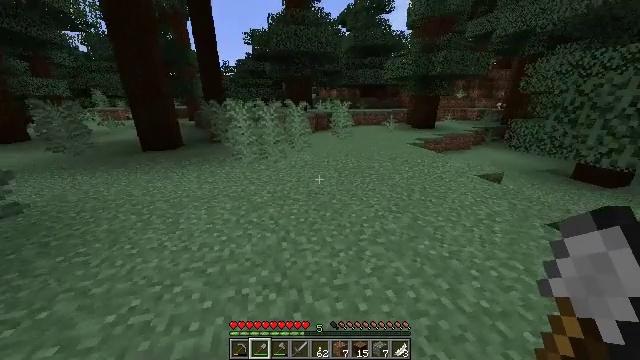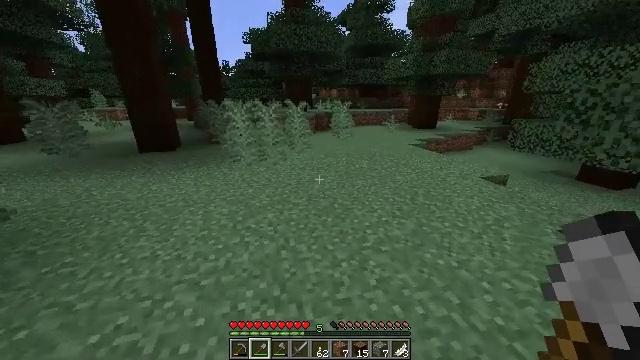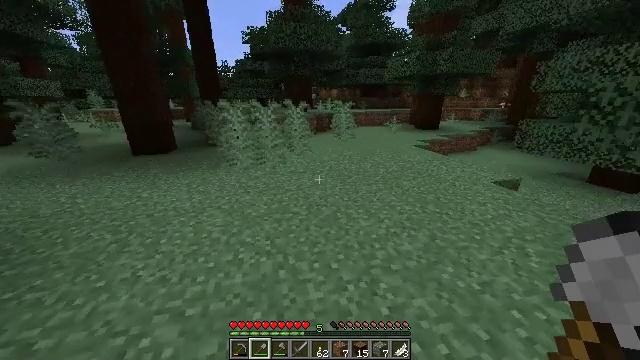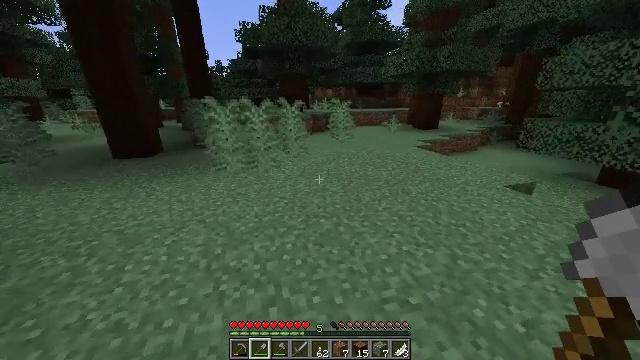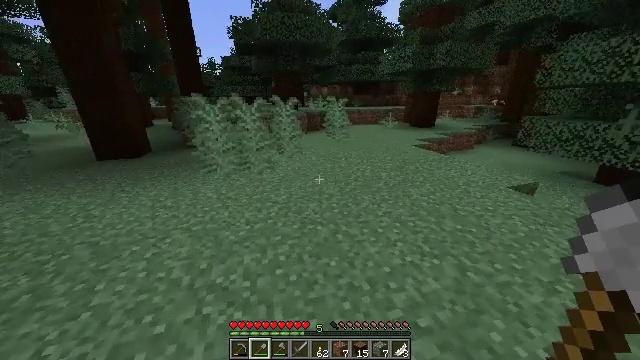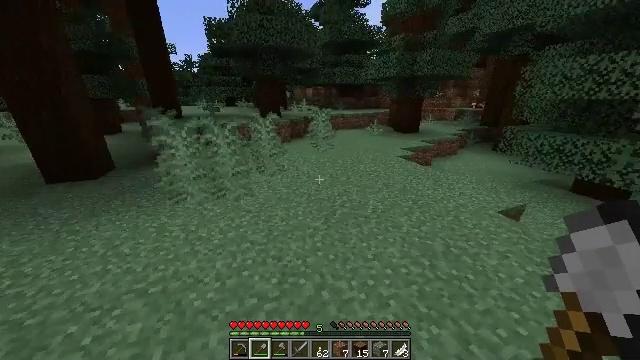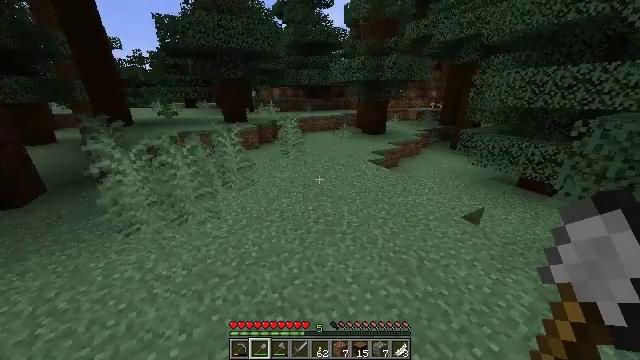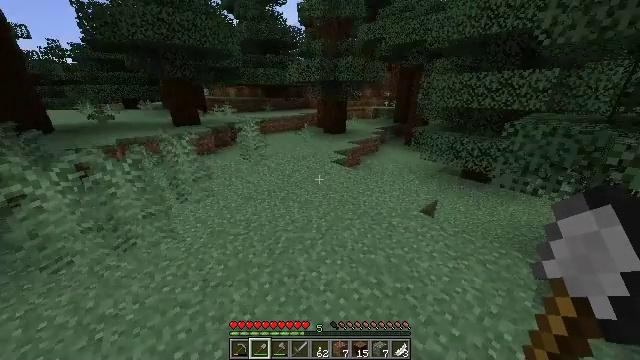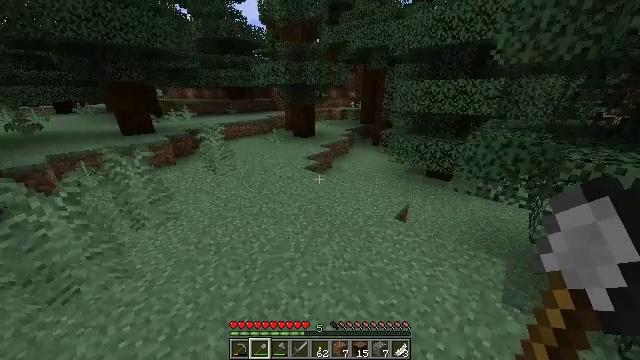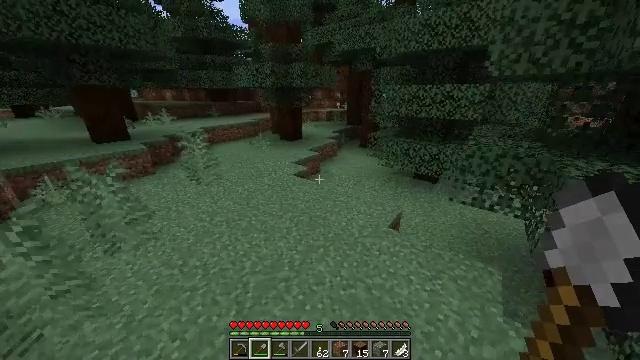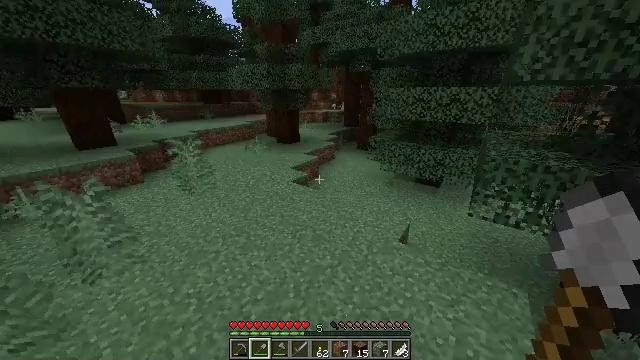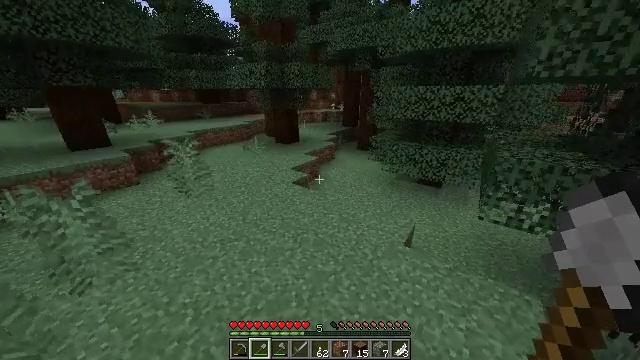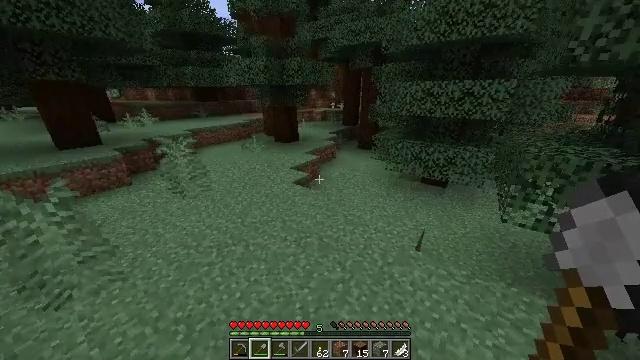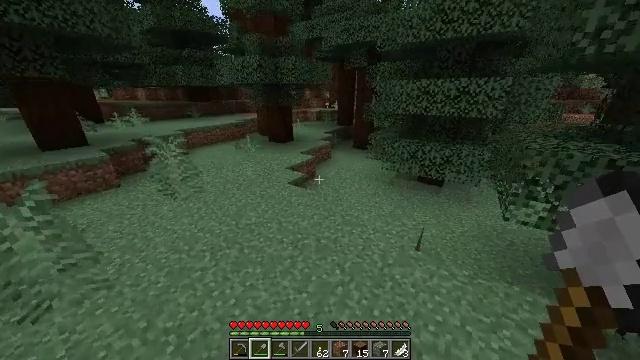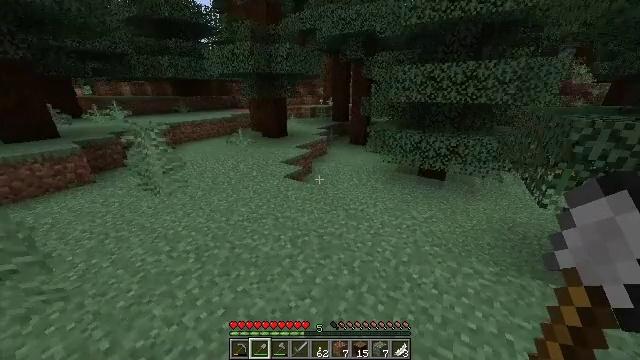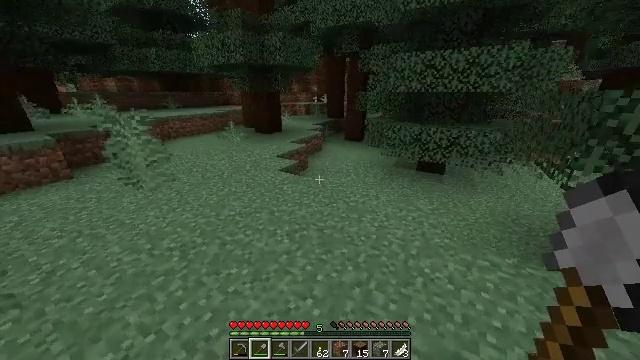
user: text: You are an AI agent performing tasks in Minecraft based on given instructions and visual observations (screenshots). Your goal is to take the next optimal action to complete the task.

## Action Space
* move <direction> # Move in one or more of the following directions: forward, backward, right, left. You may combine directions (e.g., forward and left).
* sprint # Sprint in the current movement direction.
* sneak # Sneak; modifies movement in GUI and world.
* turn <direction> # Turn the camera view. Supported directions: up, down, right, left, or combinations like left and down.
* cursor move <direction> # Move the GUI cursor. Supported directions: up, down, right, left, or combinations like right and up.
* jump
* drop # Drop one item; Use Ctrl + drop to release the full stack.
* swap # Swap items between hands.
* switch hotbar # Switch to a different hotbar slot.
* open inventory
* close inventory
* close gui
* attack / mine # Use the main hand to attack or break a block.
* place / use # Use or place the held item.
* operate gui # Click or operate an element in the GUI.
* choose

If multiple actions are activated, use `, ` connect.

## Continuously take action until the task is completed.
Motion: motion action
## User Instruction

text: Mine the sweet berry bush.
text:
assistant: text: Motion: move forward, sprint
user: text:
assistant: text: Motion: move forward, sprint
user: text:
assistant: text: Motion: move forward, sprint, turn right
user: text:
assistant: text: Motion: move forward, sprint, turn right
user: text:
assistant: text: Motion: move forward, sprint, turn right, jump
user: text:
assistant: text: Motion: move forward, sprint, turn right, jump
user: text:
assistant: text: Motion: move forward, sprint, turn right, jump
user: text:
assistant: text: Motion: move forward, sprint, turn right, jump
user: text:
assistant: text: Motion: move forward, sprint, turn right, jump
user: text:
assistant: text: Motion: move forward, sprint, turn right, jump
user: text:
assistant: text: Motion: move forward, sprint, jump
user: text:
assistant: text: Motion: move forward, sprint, jump
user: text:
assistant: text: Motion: move forward, sprint, turn right, jump
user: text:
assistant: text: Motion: move forward, sprint, turn right, jump
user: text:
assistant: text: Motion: move forward, sprint, turn right, jump
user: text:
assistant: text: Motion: move forward, sprint, jump
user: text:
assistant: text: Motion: move forward, sprint, jump
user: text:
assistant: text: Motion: move forward, sprint, jump
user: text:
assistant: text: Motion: move forward, sprint, jump
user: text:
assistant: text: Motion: move forward, sprint, turn right, jump
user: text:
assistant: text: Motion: move forward, sprint, turn right, jump
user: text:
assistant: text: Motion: move forward, sprint, turn right, jump
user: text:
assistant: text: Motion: move forward, sprint, turn right, jump
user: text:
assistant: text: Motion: move forward, sprint, turn right
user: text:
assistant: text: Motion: move forward, sprint, turn right
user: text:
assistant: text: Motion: move forward and move right, sprint, turn right
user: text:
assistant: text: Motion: move forward and move right, sprint, turn right
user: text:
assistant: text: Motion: move forward and move right, sprint, turn right
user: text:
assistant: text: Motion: move forward, sprint, turn right
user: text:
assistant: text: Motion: move forward, sprint, turn right